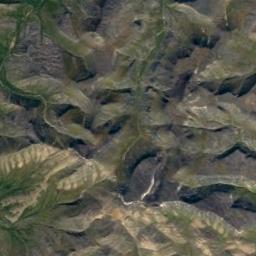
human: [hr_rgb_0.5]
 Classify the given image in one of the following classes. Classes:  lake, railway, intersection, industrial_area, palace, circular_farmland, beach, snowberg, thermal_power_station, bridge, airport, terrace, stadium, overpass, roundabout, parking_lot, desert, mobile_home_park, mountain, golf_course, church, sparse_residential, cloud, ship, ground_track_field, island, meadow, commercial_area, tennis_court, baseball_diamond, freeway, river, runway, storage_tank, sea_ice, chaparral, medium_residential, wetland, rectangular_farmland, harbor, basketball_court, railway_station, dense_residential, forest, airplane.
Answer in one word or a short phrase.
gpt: mountain